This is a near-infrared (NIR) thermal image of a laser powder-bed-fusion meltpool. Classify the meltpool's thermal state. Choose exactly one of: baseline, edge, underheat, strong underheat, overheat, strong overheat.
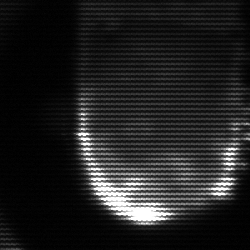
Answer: baseline